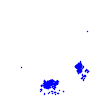
Particle: pion